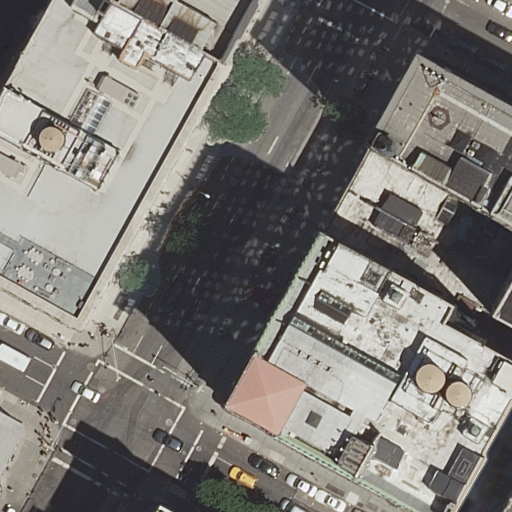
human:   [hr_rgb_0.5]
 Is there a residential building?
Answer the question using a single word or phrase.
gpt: yes

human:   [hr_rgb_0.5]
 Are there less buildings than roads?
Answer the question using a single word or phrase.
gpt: no

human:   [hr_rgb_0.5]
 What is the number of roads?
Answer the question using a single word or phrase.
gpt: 3

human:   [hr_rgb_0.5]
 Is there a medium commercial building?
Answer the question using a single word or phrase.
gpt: no

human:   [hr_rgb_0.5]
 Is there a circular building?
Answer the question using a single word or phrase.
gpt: no

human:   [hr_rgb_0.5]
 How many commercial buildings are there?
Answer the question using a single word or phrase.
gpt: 0

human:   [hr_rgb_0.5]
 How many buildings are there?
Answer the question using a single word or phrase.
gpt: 9

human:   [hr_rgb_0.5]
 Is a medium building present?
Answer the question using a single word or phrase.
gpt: yes

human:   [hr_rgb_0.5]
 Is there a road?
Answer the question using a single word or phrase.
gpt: yes

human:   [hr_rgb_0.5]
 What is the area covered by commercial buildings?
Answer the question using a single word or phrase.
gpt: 0m2

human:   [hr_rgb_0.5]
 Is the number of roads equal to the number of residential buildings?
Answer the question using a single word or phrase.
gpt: no

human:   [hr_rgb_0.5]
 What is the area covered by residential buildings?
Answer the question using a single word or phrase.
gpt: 3808m2

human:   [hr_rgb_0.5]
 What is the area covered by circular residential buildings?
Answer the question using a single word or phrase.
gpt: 0m2

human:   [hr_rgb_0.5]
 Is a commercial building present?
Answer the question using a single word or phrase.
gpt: no

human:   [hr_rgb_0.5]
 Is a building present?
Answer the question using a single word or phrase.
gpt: yes

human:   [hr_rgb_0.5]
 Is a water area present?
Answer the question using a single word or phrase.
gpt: no

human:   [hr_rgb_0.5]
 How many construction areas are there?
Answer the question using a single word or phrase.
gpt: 0

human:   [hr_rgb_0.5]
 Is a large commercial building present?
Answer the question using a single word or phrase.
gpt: no

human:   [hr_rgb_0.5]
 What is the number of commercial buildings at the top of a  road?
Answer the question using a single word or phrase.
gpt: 0

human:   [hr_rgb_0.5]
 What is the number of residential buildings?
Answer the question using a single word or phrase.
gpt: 9

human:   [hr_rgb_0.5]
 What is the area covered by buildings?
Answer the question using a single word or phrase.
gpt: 3808m2

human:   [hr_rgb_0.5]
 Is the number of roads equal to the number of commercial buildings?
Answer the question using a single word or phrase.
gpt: no

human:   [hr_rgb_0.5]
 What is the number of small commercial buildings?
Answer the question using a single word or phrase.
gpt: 0

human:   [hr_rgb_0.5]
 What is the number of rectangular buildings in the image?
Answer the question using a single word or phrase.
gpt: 7

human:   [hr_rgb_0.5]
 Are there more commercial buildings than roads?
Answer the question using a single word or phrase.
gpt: no

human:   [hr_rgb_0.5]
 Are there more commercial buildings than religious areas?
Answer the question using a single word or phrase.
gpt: no

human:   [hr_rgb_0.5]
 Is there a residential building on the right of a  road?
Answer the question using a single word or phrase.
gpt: yes

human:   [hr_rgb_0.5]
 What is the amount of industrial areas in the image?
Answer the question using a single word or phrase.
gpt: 0

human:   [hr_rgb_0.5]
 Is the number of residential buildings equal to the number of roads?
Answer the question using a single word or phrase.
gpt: no

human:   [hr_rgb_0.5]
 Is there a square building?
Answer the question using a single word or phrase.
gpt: no

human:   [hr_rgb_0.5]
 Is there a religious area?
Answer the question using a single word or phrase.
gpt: no

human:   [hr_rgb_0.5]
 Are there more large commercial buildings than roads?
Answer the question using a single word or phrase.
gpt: no

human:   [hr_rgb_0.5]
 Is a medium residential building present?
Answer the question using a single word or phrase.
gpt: yes

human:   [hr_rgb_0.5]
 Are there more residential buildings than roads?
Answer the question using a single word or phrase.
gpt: yes

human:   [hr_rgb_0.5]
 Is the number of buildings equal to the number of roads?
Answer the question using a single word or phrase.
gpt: no

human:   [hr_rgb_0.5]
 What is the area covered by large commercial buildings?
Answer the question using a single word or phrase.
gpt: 0m2

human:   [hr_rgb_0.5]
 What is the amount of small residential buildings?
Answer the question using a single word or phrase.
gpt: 2

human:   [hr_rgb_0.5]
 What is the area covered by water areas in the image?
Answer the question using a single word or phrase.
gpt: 0m2

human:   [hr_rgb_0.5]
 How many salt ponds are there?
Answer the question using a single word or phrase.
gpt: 0

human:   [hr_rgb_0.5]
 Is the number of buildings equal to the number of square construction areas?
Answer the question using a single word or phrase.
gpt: no

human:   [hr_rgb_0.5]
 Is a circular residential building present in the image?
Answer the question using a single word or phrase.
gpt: no

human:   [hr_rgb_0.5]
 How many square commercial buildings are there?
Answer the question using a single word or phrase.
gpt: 0

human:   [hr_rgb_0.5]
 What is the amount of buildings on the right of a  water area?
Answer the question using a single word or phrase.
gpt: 0

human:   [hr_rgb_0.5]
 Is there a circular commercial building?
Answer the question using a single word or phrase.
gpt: no

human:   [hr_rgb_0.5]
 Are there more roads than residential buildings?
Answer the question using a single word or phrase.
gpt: no

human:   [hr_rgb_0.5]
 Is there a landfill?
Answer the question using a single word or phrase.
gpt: no

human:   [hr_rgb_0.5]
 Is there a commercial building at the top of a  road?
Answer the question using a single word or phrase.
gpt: no

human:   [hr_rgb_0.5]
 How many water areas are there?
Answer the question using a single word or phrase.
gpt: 0

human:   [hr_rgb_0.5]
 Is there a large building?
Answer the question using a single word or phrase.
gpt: yes

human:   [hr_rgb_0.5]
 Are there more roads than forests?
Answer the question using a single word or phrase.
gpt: yes

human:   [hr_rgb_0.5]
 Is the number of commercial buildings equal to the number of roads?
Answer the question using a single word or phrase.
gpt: no

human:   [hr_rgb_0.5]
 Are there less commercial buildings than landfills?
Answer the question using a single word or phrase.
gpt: no

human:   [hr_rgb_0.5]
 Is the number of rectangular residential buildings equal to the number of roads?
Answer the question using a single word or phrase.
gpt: no

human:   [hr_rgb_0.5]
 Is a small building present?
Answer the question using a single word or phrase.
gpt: yes

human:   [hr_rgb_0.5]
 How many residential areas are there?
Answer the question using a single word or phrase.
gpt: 0

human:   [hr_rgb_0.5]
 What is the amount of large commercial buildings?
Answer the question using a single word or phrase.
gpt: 0

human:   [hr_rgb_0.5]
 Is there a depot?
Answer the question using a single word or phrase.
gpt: no

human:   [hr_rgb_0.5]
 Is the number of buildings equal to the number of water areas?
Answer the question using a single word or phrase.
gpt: no

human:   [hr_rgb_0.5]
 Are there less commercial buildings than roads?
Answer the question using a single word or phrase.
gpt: yes

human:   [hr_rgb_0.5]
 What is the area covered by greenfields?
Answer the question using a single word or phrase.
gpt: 0m2

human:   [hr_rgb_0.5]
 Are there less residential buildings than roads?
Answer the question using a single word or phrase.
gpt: no

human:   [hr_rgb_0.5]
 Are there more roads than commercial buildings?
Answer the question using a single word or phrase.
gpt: yes

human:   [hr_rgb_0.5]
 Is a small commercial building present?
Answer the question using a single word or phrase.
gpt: no

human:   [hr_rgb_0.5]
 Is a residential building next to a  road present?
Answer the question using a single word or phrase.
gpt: yes